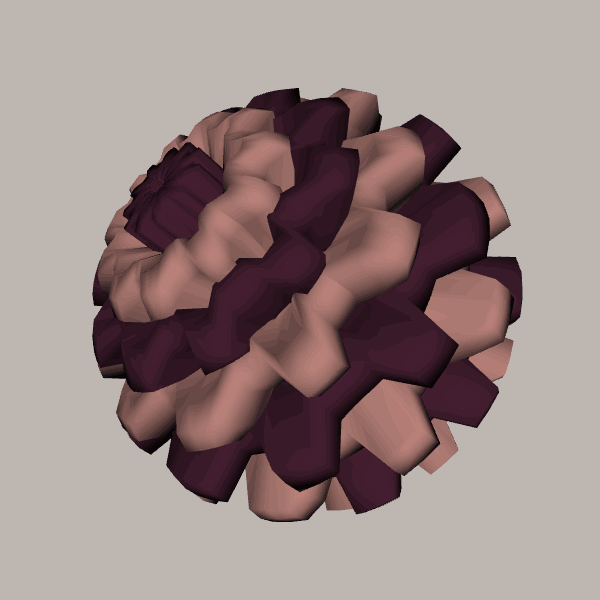
Background: light